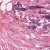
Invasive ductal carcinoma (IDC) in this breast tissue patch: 0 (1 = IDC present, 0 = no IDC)